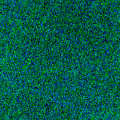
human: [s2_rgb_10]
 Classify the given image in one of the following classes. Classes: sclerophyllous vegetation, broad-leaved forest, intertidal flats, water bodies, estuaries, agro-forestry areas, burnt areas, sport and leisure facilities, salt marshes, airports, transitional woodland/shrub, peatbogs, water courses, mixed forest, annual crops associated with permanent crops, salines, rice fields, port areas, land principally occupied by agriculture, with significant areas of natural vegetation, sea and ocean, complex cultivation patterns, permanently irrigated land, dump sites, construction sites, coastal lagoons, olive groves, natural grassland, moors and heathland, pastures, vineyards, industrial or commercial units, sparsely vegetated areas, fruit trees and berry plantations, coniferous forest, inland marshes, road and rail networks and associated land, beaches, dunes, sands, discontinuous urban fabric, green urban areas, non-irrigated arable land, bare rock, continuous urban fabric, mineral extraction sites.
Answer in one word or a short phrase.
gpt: sea and ocean